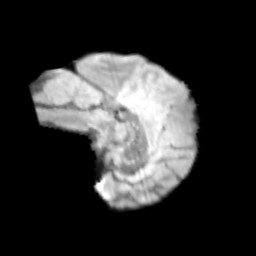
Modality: T2w
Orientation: sagittal
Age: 10
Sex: male
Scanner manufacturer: siemens
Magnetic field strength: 3 T
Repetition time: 3.8 s
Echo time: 0.07 s